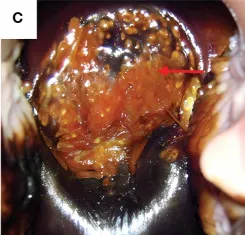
Morphology of cervical lesions. (C) Cervical iodine test result: no change in color in the iodine test of the anterior cervical lip.
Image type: medical_photograph (other_medical_photograph)